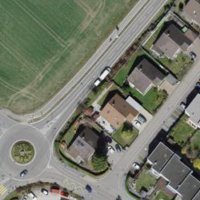
EUNIS habitat code: 55
Species observed at this site:
Clinopodium vulgare